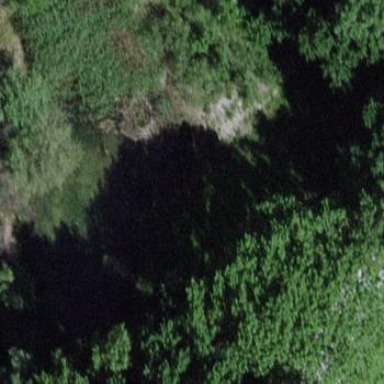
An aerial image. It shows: Peaceful pond surrounded by nature.